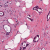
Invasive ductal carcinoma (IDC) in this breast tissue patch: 1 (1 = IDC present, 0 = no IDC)